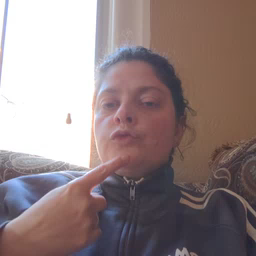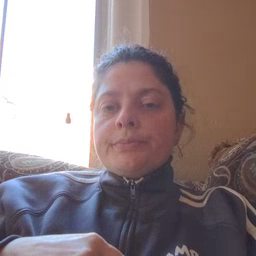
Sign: bed